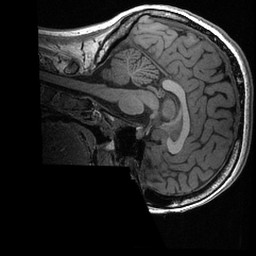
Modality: T1w
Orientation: sagittal
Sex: female
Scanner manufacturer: ge
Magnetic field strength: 3 T
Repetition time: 0.0064 s
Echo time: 0.00281 s